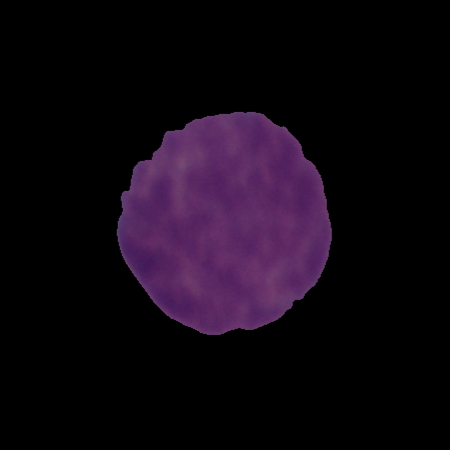
Label: cancer